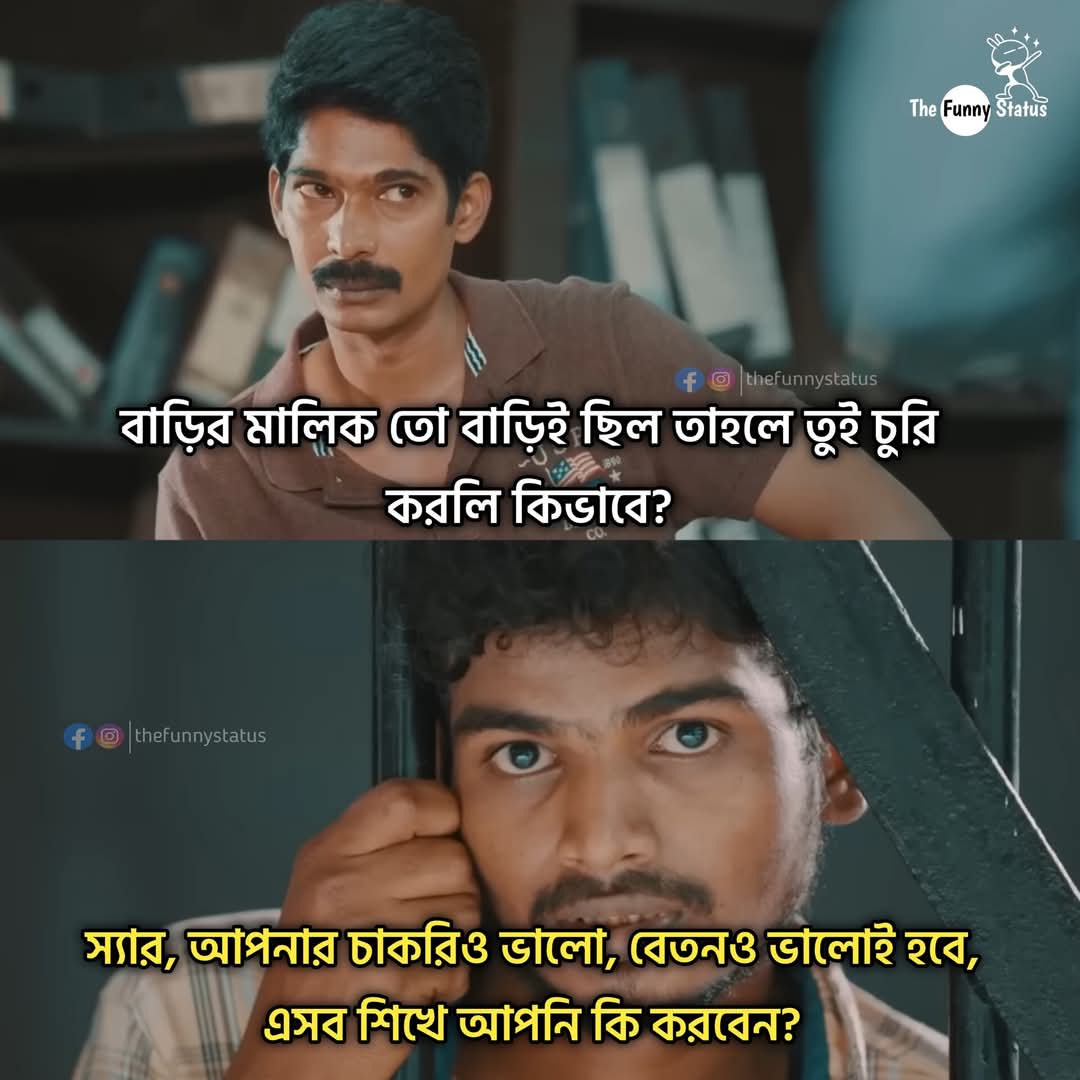
Text: বাড়ির মালিক তো বাড়িই ছিল তাহলে তুই চুরি করলি কিভাবে? CO
স্যার, আপনার চাকরিও ভালো, বেতনও ভালোই হবে, এসব শিখে আপনি কি করবেন?
Label: Hate
Hate category: Personal Offence
Targeted group: Individual